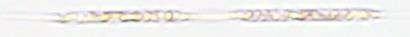
Label: Rhizosolenia